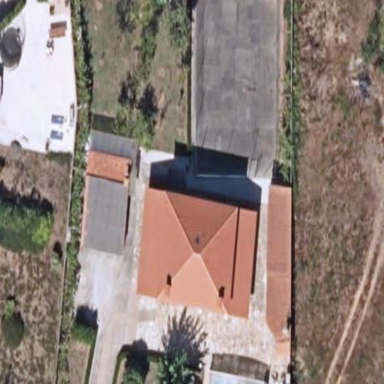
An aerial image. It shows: Simple and straightforward house.